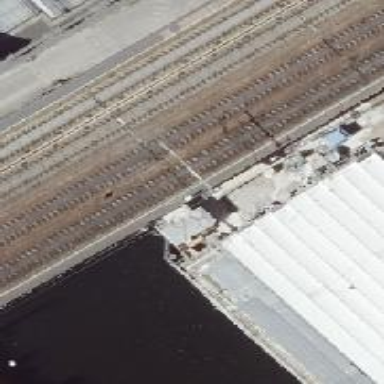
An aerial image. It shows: Bridge carrying electrified railway line with contact line. The railway line is ballastless.